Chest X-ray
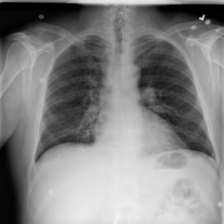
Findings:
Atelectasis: negative
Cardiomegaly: negative
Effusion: negative
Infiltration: positive
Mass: negative
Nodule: negative
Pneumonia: negative
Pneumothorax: negative
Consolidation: negative
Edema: negative
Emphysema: negative
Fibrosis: negative
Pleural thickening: negative
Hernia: negative